Question: I have this data frame
'''
df <- data.frame(x = 1:8,
y1 = c(1:2, NA, NA,3:4, NA, NA),
y2 = c(NA, NA,3:4, NA, NA, 5:6),
type = c("A", "A","A","A","B","B","B","B"))
#df
x y1 y2 type
1 1 NA A
2 2 NA A
3 NA 3 A
4 NA 4 A
5 3 NA B
6 4 NA B
7 NA 5 B
8 NA 6 B
'''
I can plot it the way I want using ggplot2:
'''
ggplot(df, aes(x = x, y = y1, col = type))+
geom_line()+
geom_line(aes(y=y2), linetype=3)
'''
And it looks like this

I would like to make the same plot using R highcharter package but I haven't been able to figure it. Thank you for your help.
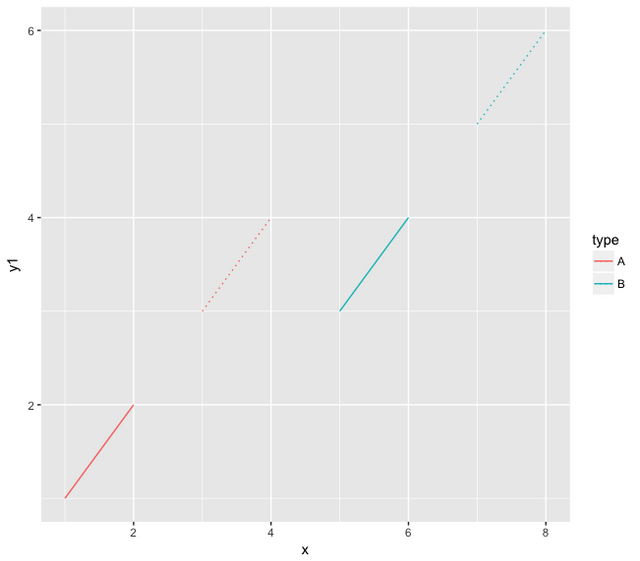
Answer: '''
library(tidyverse)
library(highcharter)
highchart() %>%
hc_xAxis(categories = df$x) %>%
hc_xAxis(title = list(text = "x",
style = list(
fontSize = "16px",
fontWeight = "bold",
color = "black"))) %>%
hc_yAxis(title = list(text = "y",
style = list(
fontSize = "16px",
fontWeight = "bold",
color = "black"))) %>%
hc_add_series(df, "line", hcaes(x, y1, color = type),
name = "y1") %>%
hc_add_series(df, "line", hcaes(x, y2, color = type),
dashStyle = "DashDot",
name = "y2")
'''

There are some good examples <URL>